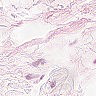
Metastatic tissue present: no